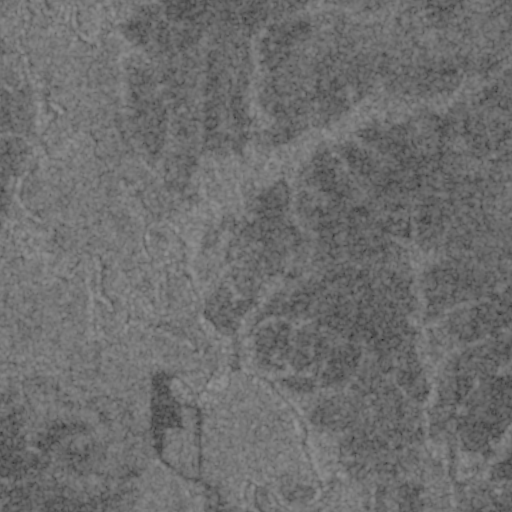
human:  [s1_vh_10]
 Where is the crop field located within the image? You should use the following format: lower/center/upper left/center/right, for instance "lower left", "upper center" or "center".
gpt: The crop field is located in the lower right of the image.
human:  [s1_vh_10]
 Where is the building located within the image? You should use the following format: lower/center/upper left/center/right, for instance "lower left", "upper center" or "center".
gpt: The building is located in the lower right of the image.
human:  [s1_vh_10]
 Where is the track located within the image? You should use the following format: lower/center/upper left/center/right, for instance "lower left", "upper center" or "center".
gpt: There is no track in the image.

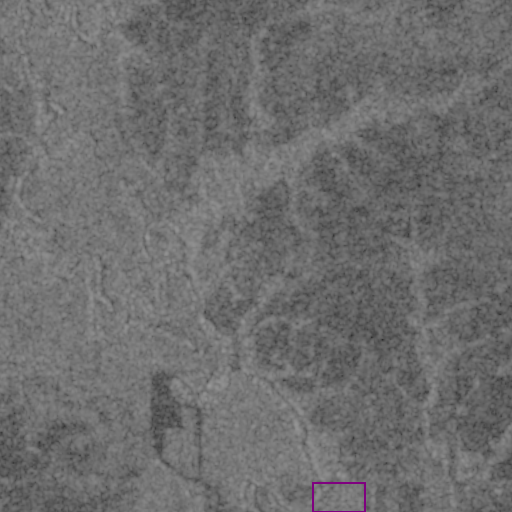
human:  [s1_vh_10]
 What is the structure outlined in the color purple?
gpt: The structure outlined in purple is a crop field.
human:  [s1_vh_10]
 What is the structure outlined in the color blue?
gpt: There is no blue outline.